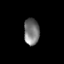
Tissue: skin
Cell type: Others
Senescence score: 0.6783
Nuclear area (px): 399
Mean DAPI intensity: 119.812